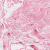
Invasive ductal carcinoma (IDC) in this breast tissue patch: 0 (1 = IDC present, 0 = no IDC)